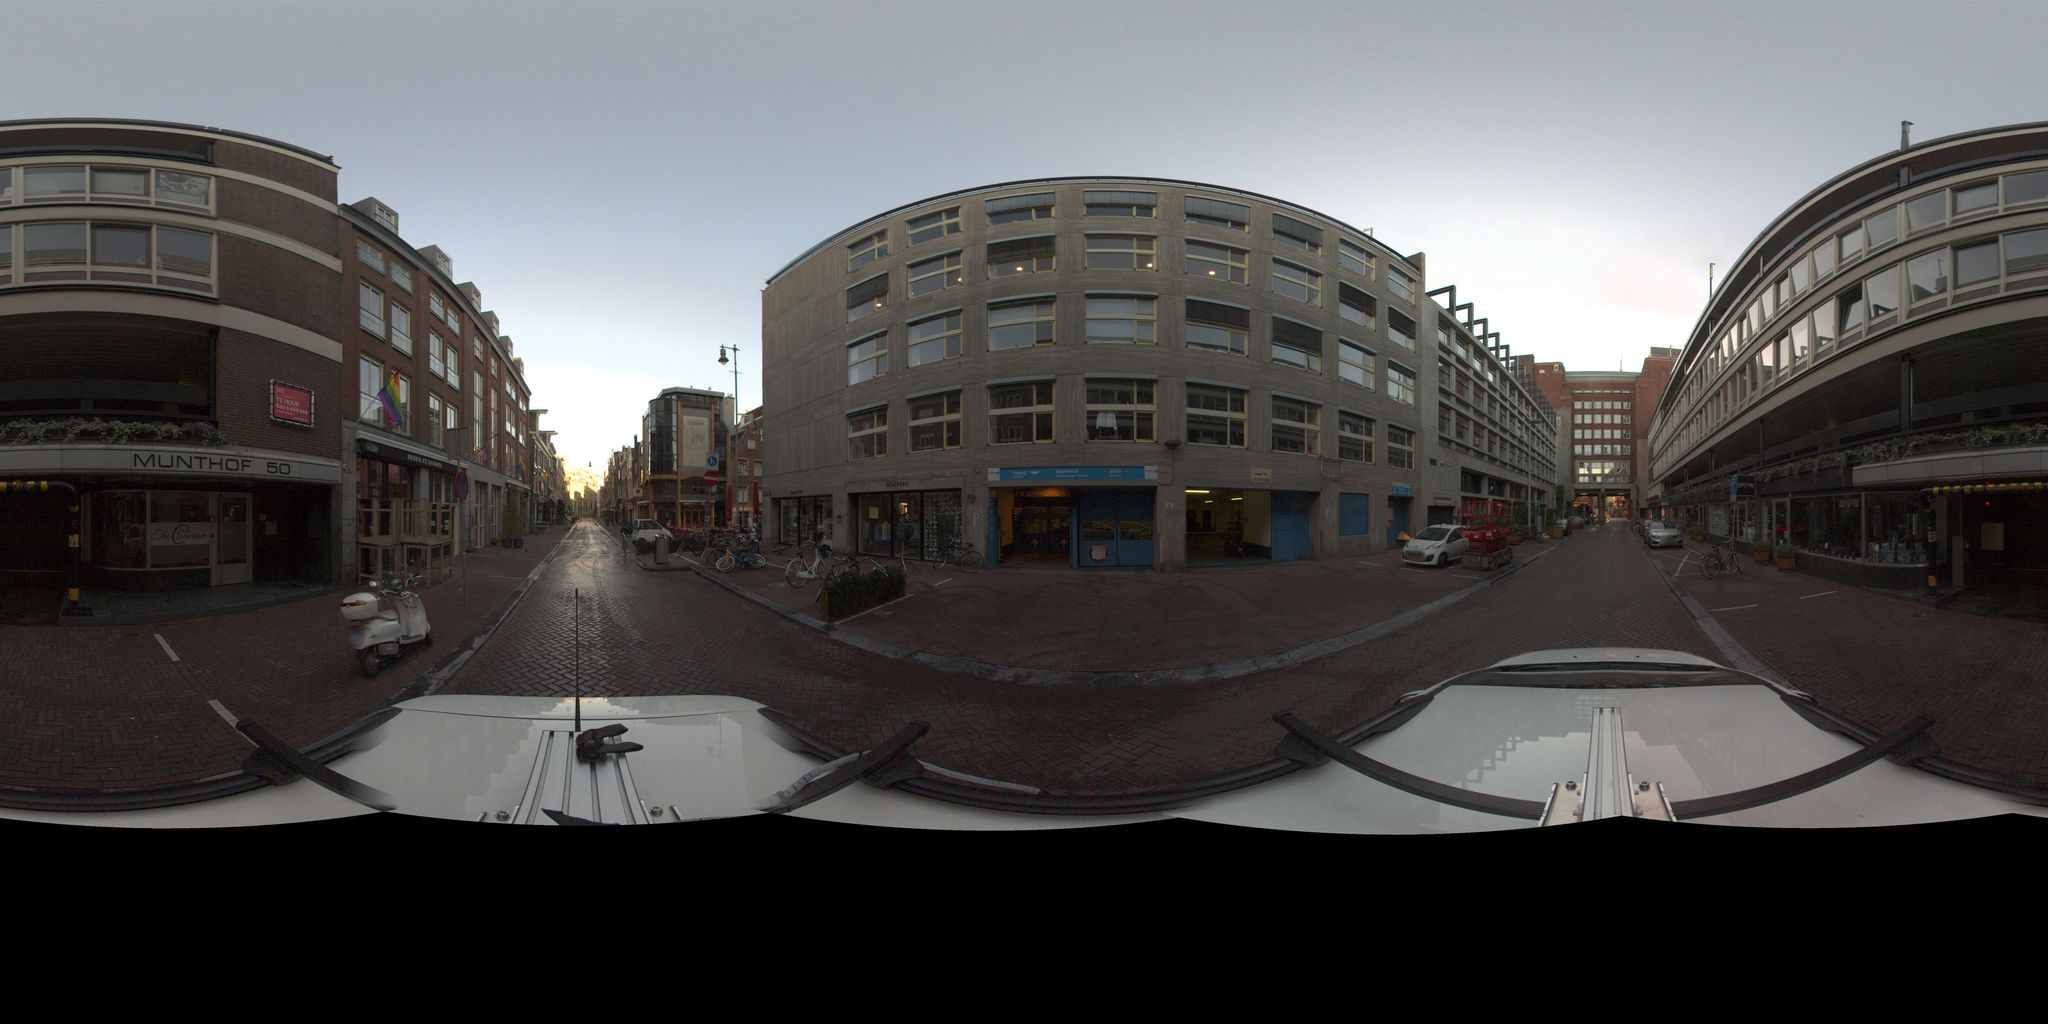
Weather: clear
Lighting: day
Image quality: slightly poor
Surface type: driving surface
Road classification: unclassified, residential, pedestrian
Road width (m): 3.5, 4.5
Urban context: urban centre
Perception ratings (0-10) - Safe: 2.55, Lively: 9.05, Beautiful: 4.54, Boring: 4.38, Depressing: 2.93, Wealthy: 3.39